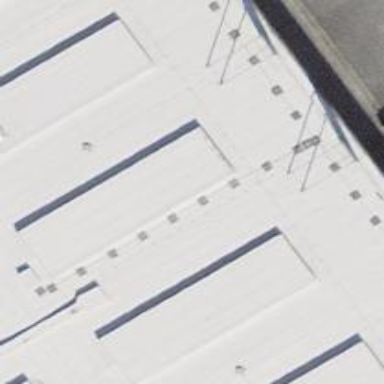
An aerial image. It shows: Furniture shop.